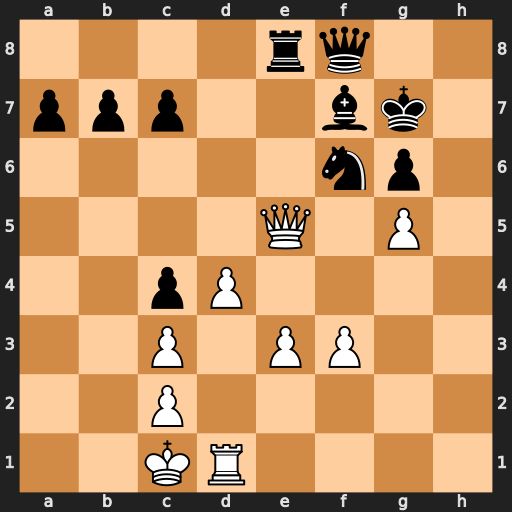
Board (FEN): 4rq2/ppp2bk1/5np1/4Q1P1/2pP4/2P1PP2/2P5/2KR4
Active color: w
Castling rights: -
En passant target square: -
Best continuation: gxf6+ Kg8 Qg5 Re6 e4